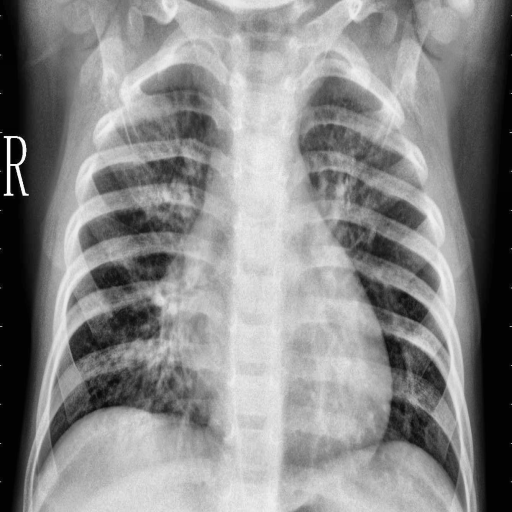
Finding: PNEUMONIA